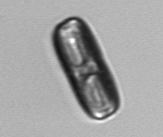
Label: Ephemera